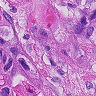
Metastatic tissue present: yes